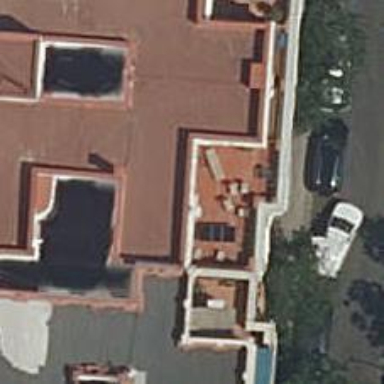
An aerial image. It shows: Restaurant.